Question: Two bullet points are flowing onto a second line needlessly.
"2 Users Free For Life" and "Up to 5 databases, including a Demo Database" both go into a second line which looks ugly and means the final bullet point almost sites on the "Show me the features" button.
You can visit the site at: <URL>
See:

The code is as follows:
'''
<div id="pricing-list">
<div class="pricing-item" id="free-item">
<div class="h-line at-top">
&nbsp;</div>
<div class="left-part">
<h3>
Free Edition</h3>
<p class="desc-1">Get started right away with our free edition.</p>
<p class="desc-2">Free for up to 2 users</p>
</div>
<div class="right-part">
<div class="l-col">
<ul class="features-list">
<li>
Community Support Only</li>
<li>
Sales, Marketing and Support</li>
<li>
Quotes, Orders and Invoices</li>
</ul>
<p><a class="do-btn" href="/sign-up/workbooks-free-edition">Sign up to the FREE Edition</a></p>
</div>
<div class="r-col">
<ul class="features-list">
<li>
1 Database Only</li>
<li>
2 Users Free for Life</li>
<li>
Storage Limit</li>
</ul>
<br />
<br />
<a class="do-btn" href="/pricing">Show me the features</a></div>
</div>
<div class="h-line at-bottom">
&nbsp;</div>
</div>
<div class="pricing-item" id="trial-item">
<div class="h-line at-top">
&nbsp;</div>
<div class="left-part">
<h3>
30 Day Free Trial</h3>
<p class="desc-1">Access all features for 30 days. Unlimited users.</p>
<p class="desc-2">Full Feature Trial</p>
</div>
<div class="right-part">
<div class="l-col">
<ul class="features-list">
<li>
Sales, Marketing and Support</li>
<li>
Quotes, Orders and Invoices</li>
<li>
Multi Currency</li>
</ul>
<a class="do-btn" href="/sign-up/workbooks-trial-edition">Trial the Business Edition</a></div>
<div class="r-col">
<ul class="features-list">
<li>
Telephone &amp; Community Support</li>
<li>
Up to 5 databases, including a Demo Database</li>
<li>
Advanced Security</li>
</ul>
<br />
<a class="do-btn" href="/pricing">Show me the features</a></div>
</div>
<div class="h-line at-bottom">
&nbsp;</div>
</div>
<div class="pricing-item" id="instant-item">
<div class="h-line at-top">
&nbsp;</div>
<div class="left-part">
<h3>
Instant Access</h3>
<p class="desc-1">Jump straight into our demo system</p>
</div>
<div class="right-part">
<div class="instant-access-bg">
<div class="l-col">
<ul class="features-list">
<li>
Log straight into a Demo System</li>
<li>
Get an instant feel for Workbooks</li>
</ul>
<a class="do-btn" href="http://content.workbooks.com/workbooks-instant-access">Access the demo instantly</a></div>
</div>
</div>
</div>
<div class="pricing-item" id="adv-item">
<div class="h-line at-top">
&nbsp;</div>
<div class="left-part">
<h3>
Speak to an advisor</h3>
<p class="desc-1">Speak right now to someone who can help</p>
</div>
<div class="right-part">
<div class="speak-to-an-advisor-bg">
<div class="l-col">
<ul class="features-list">
<li>
Ask any questions you have</li>
<li>
Find out which edition is right for you</li>
</ul>
<a class="do-btn" href="https://server.iad.liveperson.net/hc/31900811/?cmd=file&amp;file=visitorWantsToChat&amp;site=31900811&amp;byhref=1" onclick="javascript:window.open('https://server.iad.liveperson.net/hc/31900811/?cmd=file&amp;file=visitorWantsToChat&amp;site=31900811&amp;byhref=1','new_win','width=484,height=361');return false;" target="_blank">Start Online Chat</a></div>
</div>
</div>
<div class="h-line at-bottom">
&nbsp;</div>
</div>
</div>
<p>&nbsp;</p>
'''
Anyone know what's going on?
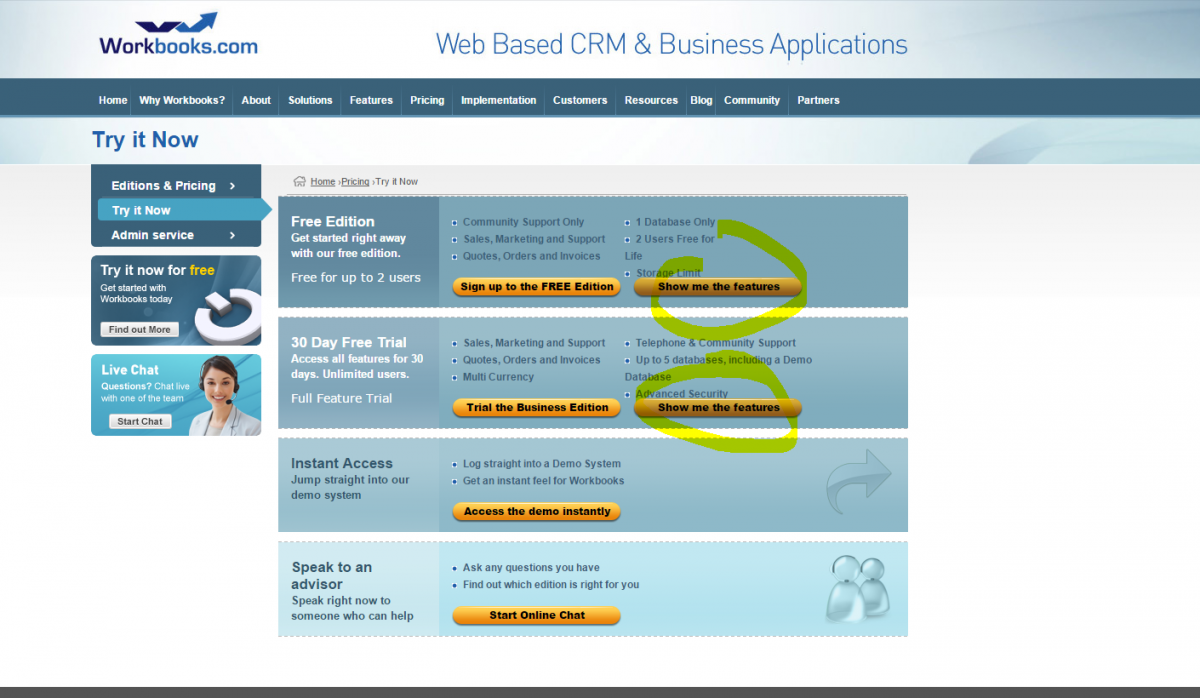
Answer: You can fix this by adding 'white-space: nowrap;' to '.pricing-item .features-list li' css class.